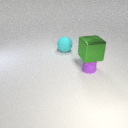
large green metal cube above small purple rubber cylinder